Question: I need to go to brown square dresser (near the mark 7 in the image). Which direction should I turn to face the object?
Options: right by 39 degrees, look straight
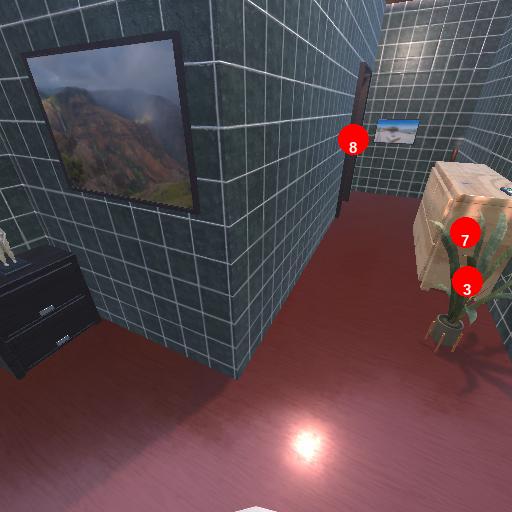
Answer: right by 39 degrees